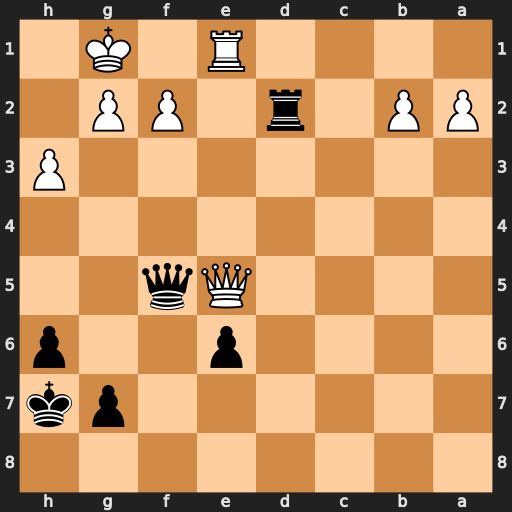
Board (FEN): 8/6pk/4p2p/4Qq2/8/7P/PP1r1PP1/4R1K1
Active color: b
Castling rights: -
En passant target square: -
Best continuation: Qxf2+ Kh2 Qxg2#